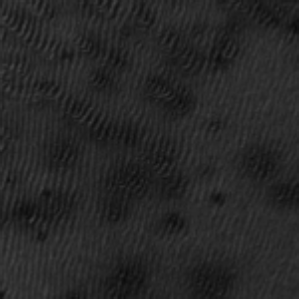
Label: frost